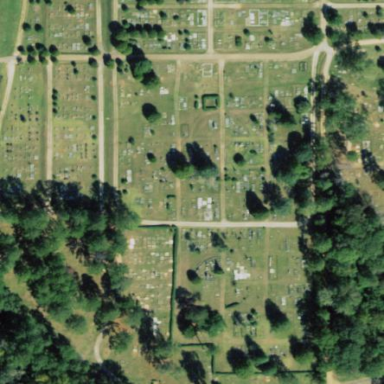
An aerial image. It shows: Cemetery.